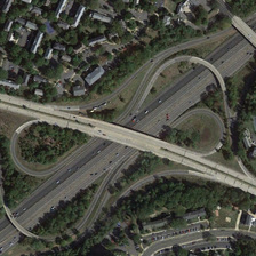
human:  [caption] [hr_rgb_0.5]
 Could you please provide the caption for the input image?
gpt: This is a prosperous city.

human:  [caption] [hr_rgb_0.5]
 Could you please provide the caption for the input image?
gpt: This is a busy city.

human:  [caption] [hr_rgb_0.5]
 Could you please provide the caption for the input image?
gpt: the city's environment is good, there are a lot of green plants .

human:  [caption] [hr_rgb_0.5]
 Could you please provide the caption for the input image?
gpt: around trees and building arrangement .

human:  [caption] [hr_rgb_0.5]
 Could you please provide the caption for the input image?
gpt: This is a prosperous city.